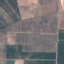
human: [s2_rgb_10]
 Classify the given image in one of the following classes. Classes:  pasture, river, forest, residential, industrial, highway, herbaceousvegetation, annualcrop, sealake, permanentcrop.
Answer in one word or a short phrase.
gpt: PermanentCrop